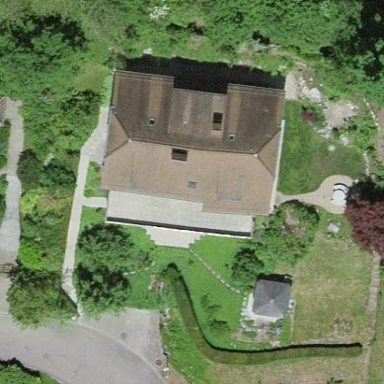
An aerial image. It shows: Residential building.